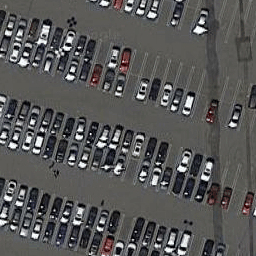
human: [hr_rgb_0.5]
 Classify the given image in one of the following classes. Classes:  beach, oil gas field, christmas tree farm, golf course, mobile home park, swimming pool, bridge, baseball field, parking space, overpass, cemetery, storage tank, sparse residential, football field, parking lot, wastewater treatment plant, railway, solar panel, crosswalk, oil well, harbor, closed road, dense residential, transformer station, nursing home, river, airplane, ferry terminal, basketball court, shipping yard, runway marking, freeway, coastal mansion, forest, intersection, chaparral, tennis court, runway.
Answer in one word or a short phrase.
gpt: parking lot